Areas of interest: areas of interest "Transportation stations"
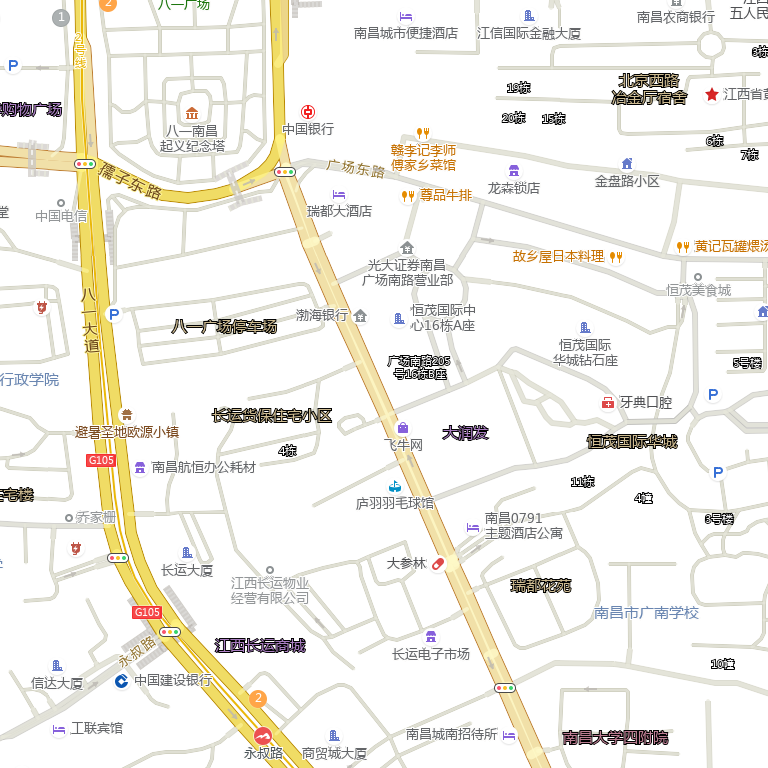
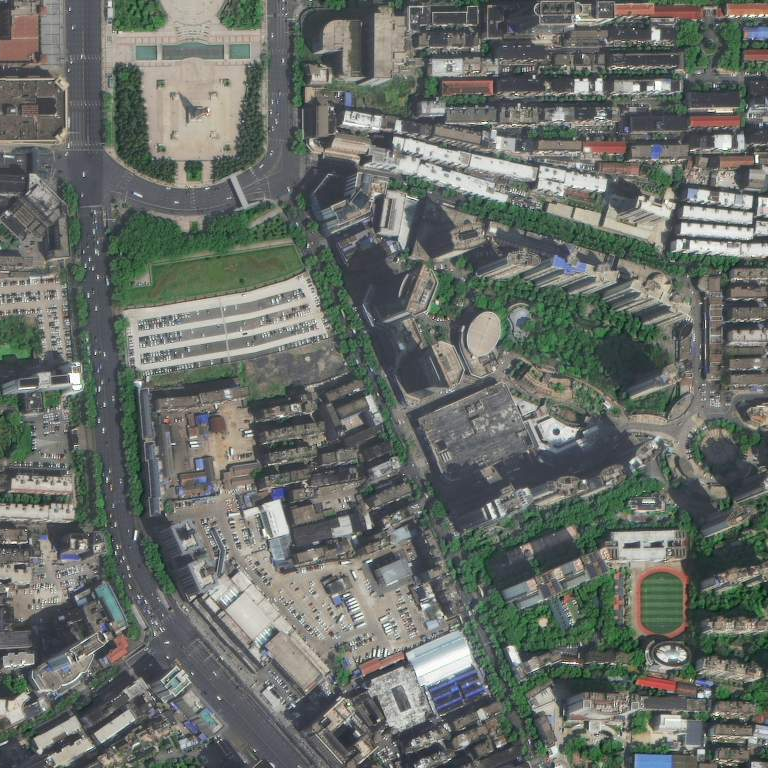